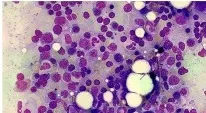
(C,F) (after two cycles of APA) show a normocellular marrow with an increased and left-shifted erythropoiesis, differentiated neutrophils and no evidence of an increased percentage of myeloblasts resembling complete remission.
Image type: pathology (giemsa)